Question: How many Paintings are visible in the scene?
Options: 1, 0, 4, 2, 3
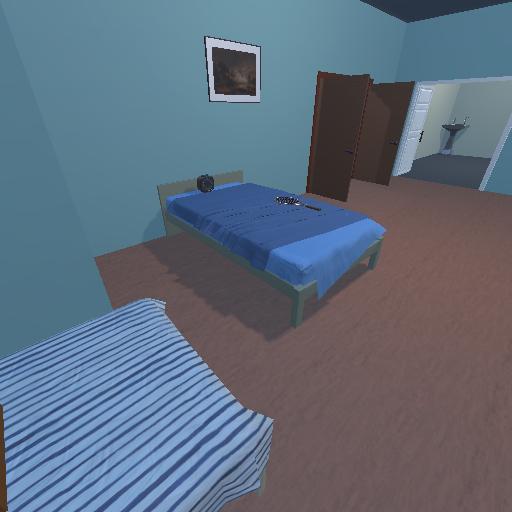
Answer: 1